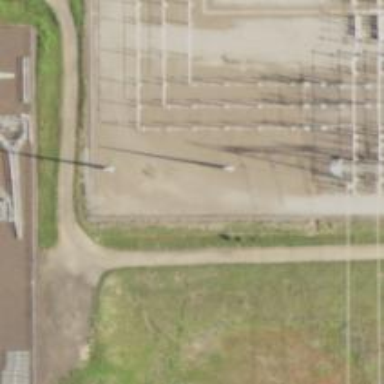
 serving as tower to safeguard against lightning strikes."